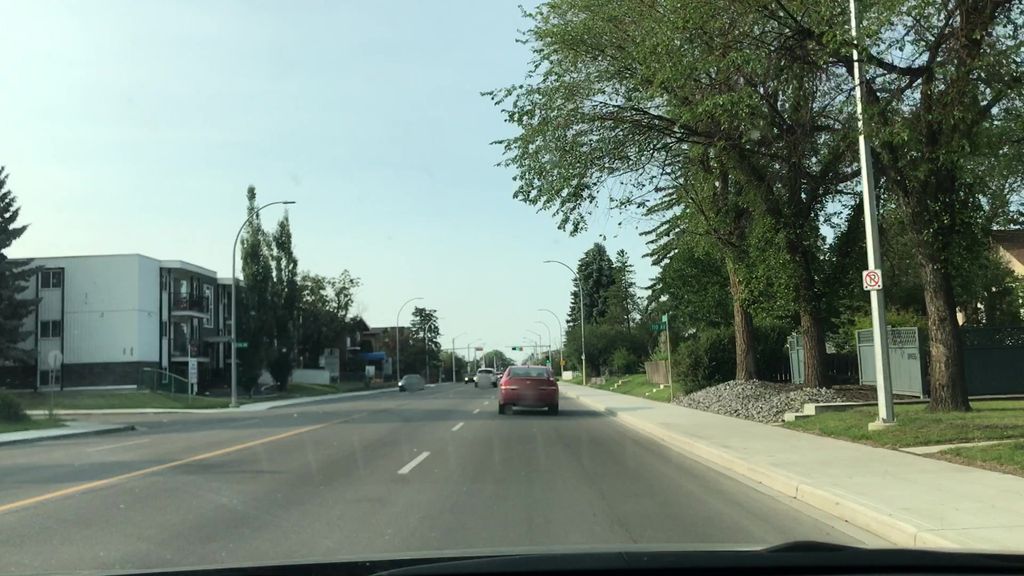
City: edmonton